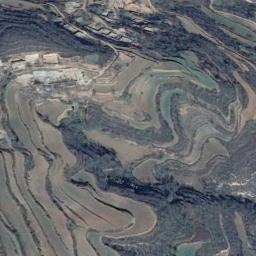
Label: terrace